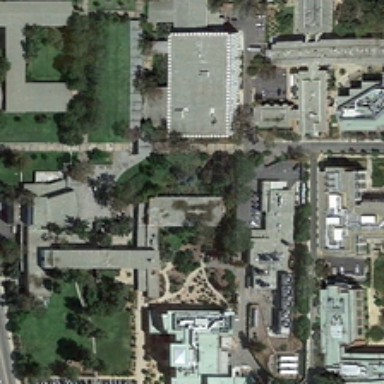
Some buildings and many green trees are in a school .